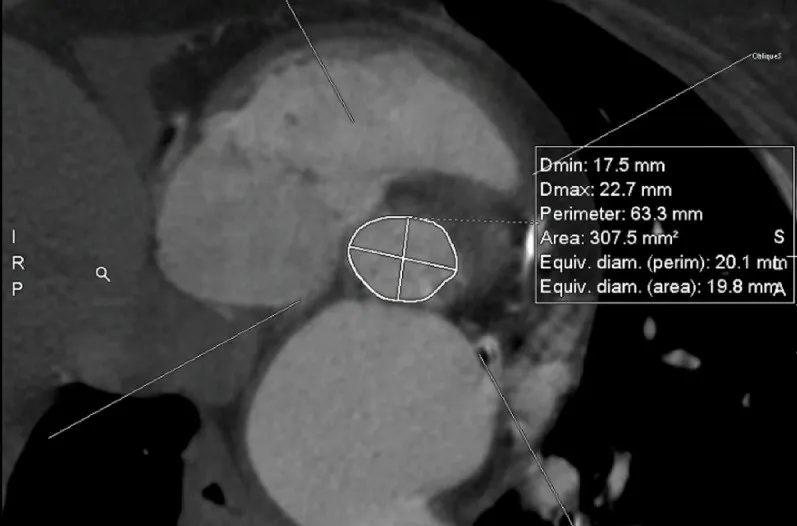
Annulus measurements for valve sizing with an annular area of 308 mm2 and a perimeter of 63.3 mm.
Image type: radiology (ct)